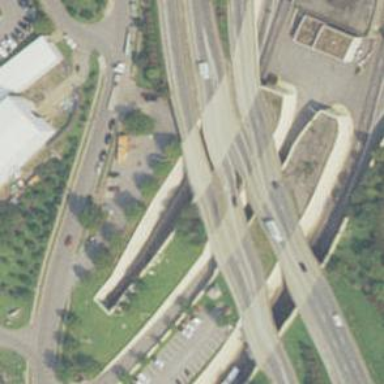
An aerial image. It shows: Bridge on motorway link.